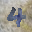
Label: 4